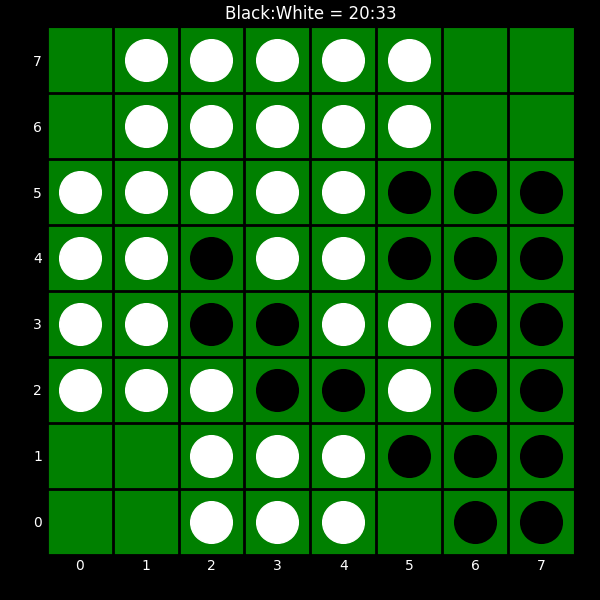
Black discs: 20
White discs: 33